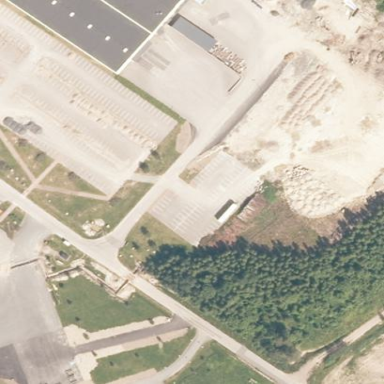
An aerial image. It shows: Parking area with surface.